Question: I am trying to integrate the Facebook into my application, but when i am run the application it showing below message.

please tell me where i did the mistake.
i fallowed the
<URL> link
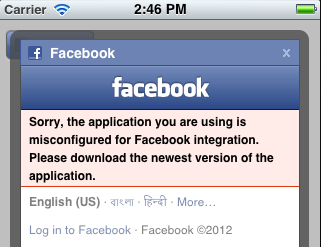
Answer: checkout this link
<URL>
This is the official link for Facebook ios sdk ,It shows all the steps to integrate facebook and also has 2 working examples link